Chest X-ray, AP view. Patient: 2 years old, sex M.
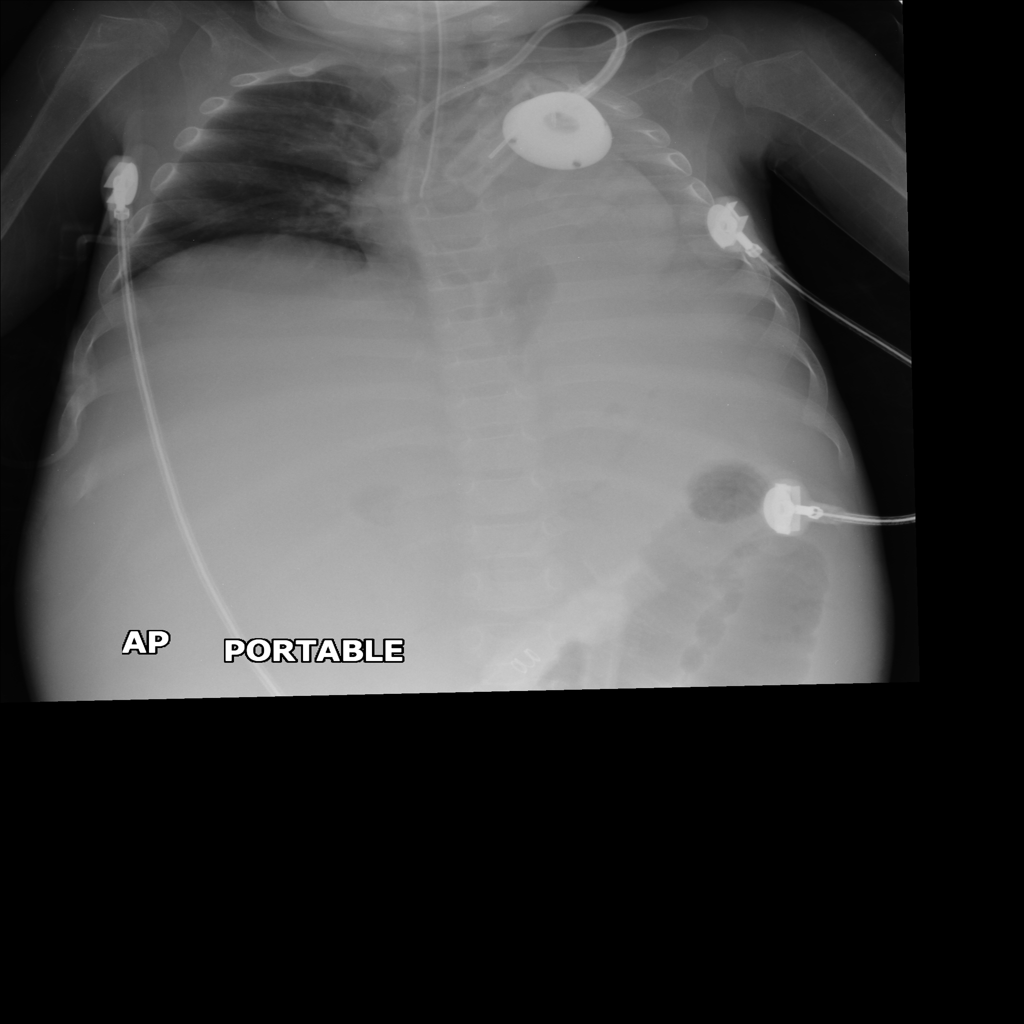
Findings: Atelectasis